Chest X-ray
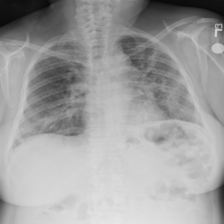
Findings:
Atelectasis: negative
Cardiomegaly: negative
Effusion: negative
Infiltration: positive
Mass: negative
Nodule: negative
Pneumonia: negative
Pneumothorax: negative
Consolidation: negative
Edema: negative
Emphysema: negative
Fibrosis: negative
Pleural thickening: negative
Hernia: negative